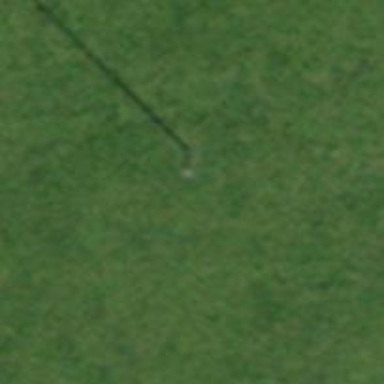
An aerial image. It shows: Power pole.